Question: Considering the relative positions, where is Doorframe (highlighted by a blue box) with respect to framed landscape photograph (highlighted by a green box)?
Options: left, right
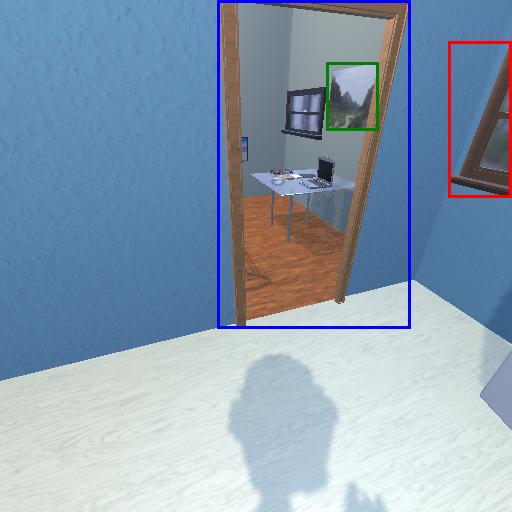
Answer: left